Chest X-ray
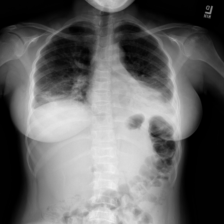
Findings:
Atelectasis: positive
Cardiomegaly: negative
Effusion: positive
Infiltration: negative
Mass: negative
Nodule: negative
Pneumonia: negative
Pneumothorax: negative
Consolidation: negative
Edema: negative
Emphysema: negative
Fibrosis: negative
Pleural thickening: negative
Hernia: negative